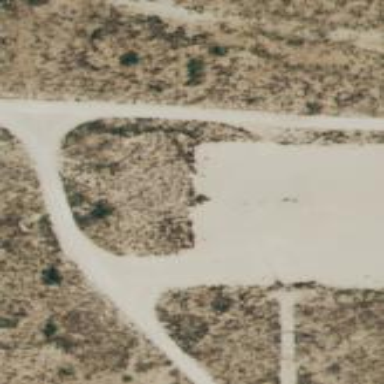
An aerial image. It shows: Natural area covered with sand.